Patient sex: F
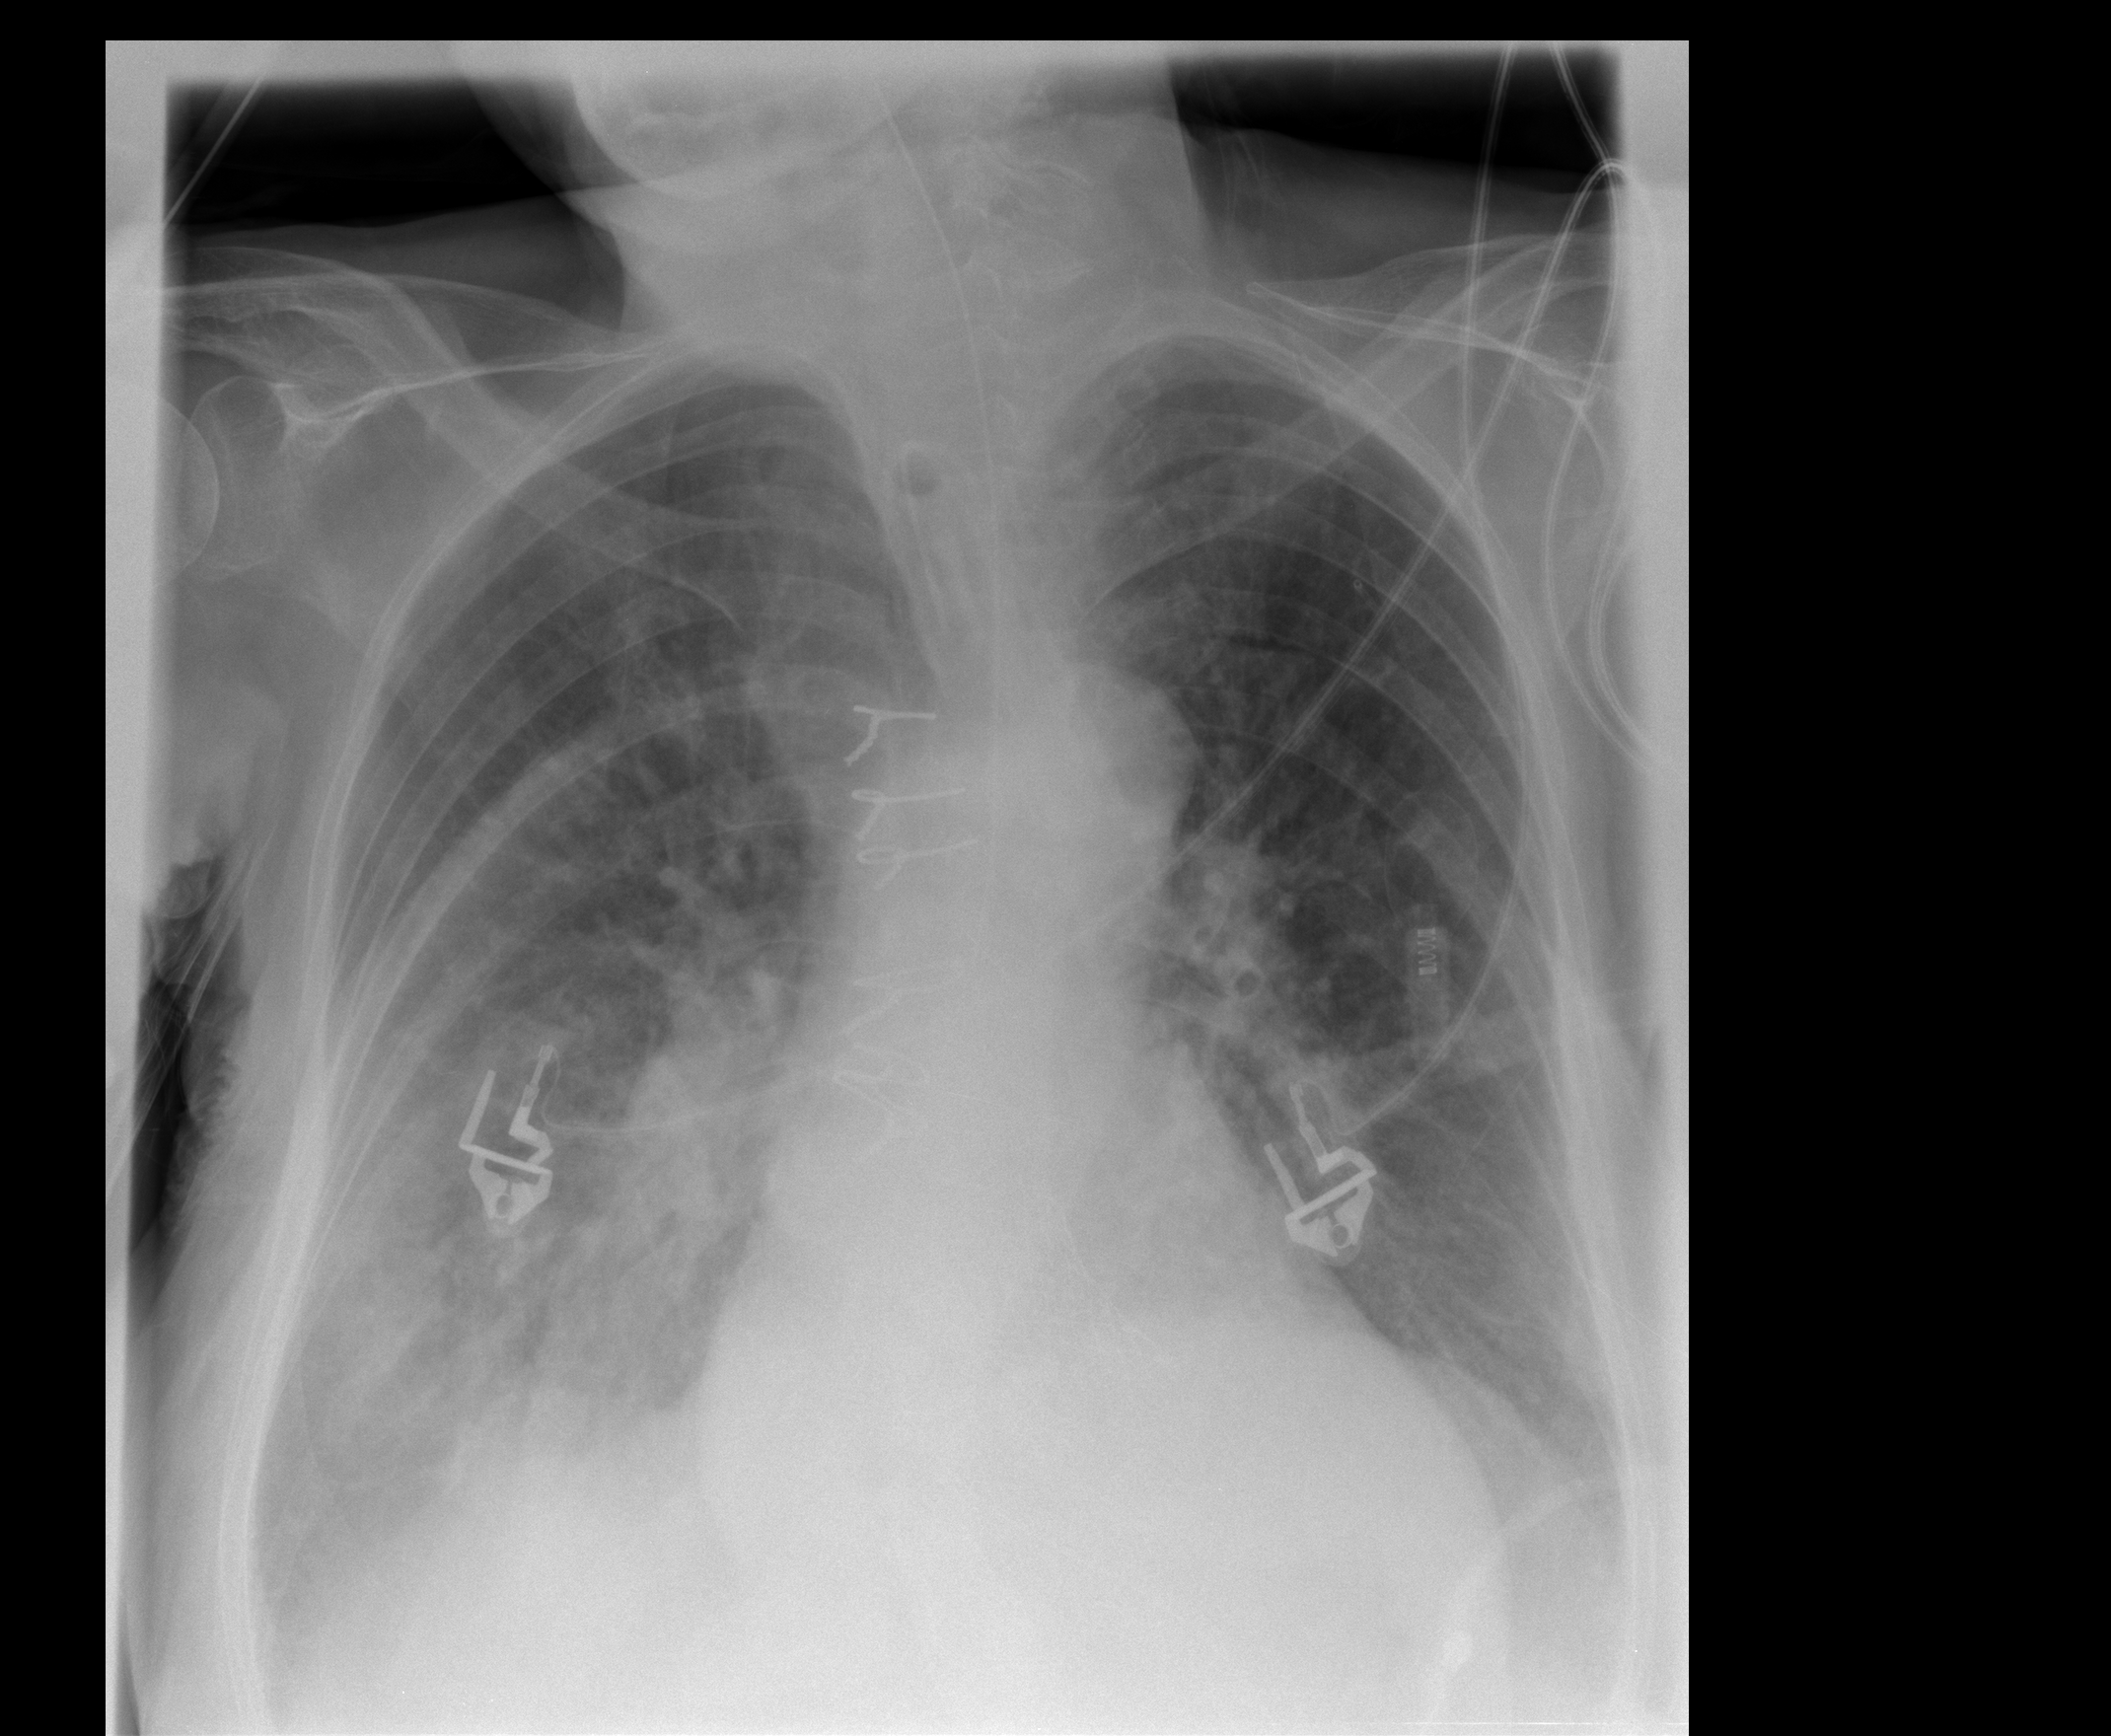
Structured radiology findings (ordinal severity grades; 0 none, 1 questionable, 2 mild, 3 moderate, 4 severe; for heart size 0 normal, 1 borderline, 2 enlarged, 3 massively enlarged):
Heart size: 0
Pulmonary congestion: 0
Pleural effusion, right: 2
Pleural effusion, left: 2
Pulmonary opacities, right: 2
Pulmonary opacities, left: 2
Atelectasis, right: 3
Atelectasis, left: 2